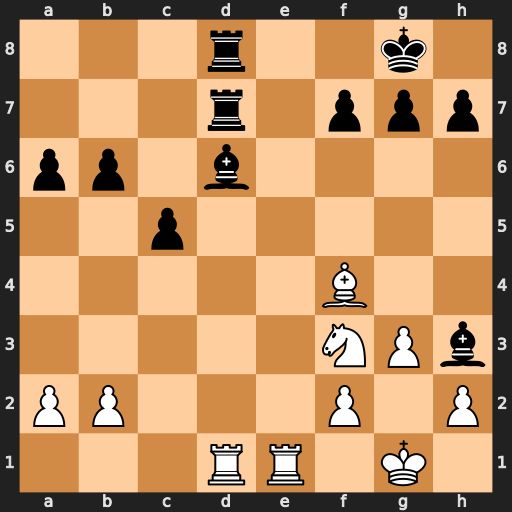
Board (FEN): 3r2k1/3r1ppp/pp1b4/2p5/5B2/5NPb/PP3P1P/3RR1K1
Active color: w
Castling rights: -
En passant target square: -
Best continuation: Rxd6 Rxd6 Bxd6